Question: I have an '<option>' list with items listed alphabetically. The problem is that the titles which come after the alphabetical characters are not vertically in line with each other. This can especially be seen in option this option: I. Huntington Theatre, which is too far to the left.
Ideally I would like the alphabetical characters (a, b, c) to align right and the titles to align left.
Any suggestions for aligning the first character of each title vertically?

This is the code:
'''
<select id="selectLocation" style="color:#09F; font-size:18px;" name="categories">
<option style="color:#999999;">Choose an Attraction</option>
<option></option>
<option value='boscenChoice'>A. Boston Medical Center</option>
<option value='boslibChoice'>B. Boston Public Library</option>
<option value='chrcenChoice'>C. Christian Science Center</option>
<option value='chuapaChoice'>D. Church Park Apartments</option>
<option value='copplaChoice'>E. Copley Place Shopping</option>
<option value='fenparChoice'>F. Fenway Park</option>
<option value='findisChoice'>G. Financial District</option>
<option value='houbluChoice'>H. House of Blues</option>
<option value='huntheChoice'>I. Huntington Theatre</option>
<option value='isamusChoice'>J. Isabella Stewart Gardener Museum</option>
<option value='logairChoice'>K. Logan International Airport</option>
<option value='lonmedChoice'>L. Longwood Medical and Academic Area</option>
<option value='mashosChoice'>M. Massachusetts General Hospital</option>
<option value='mastecChoice'>N. Massachusetts Institue of Technology</option>
<option value='musartChoice'>O. Museum of Fine Arts</option>
<option value='newstrChoice'>P. Newbury Street Shopping</option>
<option value='prucenChoice'>Q. Prudential Center Shopping</option>
<option value='pubgarChoice'>R. Public Garden</option>
<option value='symhalChoice'>S. Symphony Hall</option>
</select>
'''
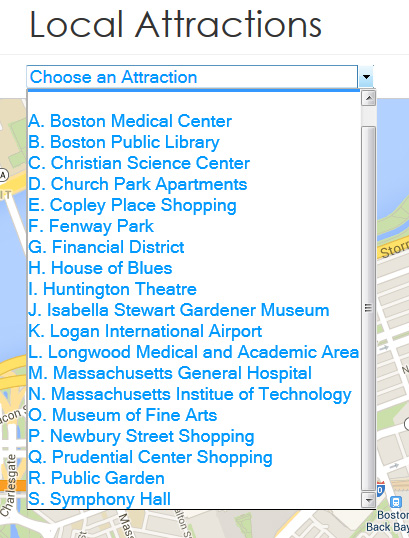
Answer: You can use one of the <URL>, for example Courier:
'''
style="color:#09F; font-size:18px; font-family:Courier"
'''
Demo: <URL>
As a JS alternative you can use a jQuery <URL> plugin. It let's you format your dropdown in many different ways and adds a lot of options.
For example you can define it like this:
'''
$('#selectLocation').select2(
{
width:'400px',
formatResult: format,
formatSelection: format,
});
'''
This approach lets you pass custom formatting function, which you can define like this:
'''
function format(option) {
if (option.id.indexOf('Choice') != -1) {
return "<span style='display:inline-block;width:20px'>" + option.text.substring(0,2) + "</span>" + option.text.substring(2)
} else {
return option.text
}
}
'''
What this does - is separates the alphabetical character into its own SPAN of fixed width - giving you the desired look.
<URL>